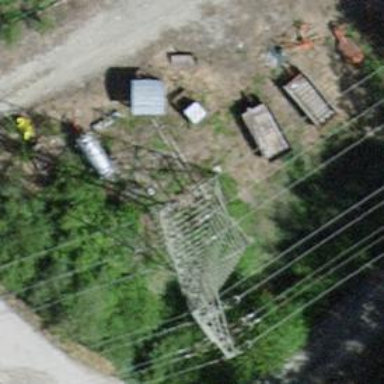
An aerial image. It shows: Power tower.